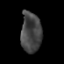
Tissue: prostate
Cell type: Myeloid cells
Senescence score: 0.2569
Nuclear area (px): 809
Mean DAPI intensity: 68.681